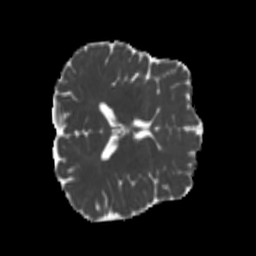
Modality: MD
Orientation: axial
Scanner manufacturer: siemens
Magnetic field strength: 3 T
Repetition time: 4 s
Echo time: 0.0594 s